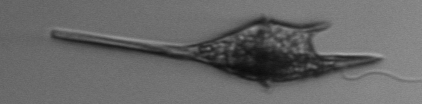
Label: Tripos_lineatus